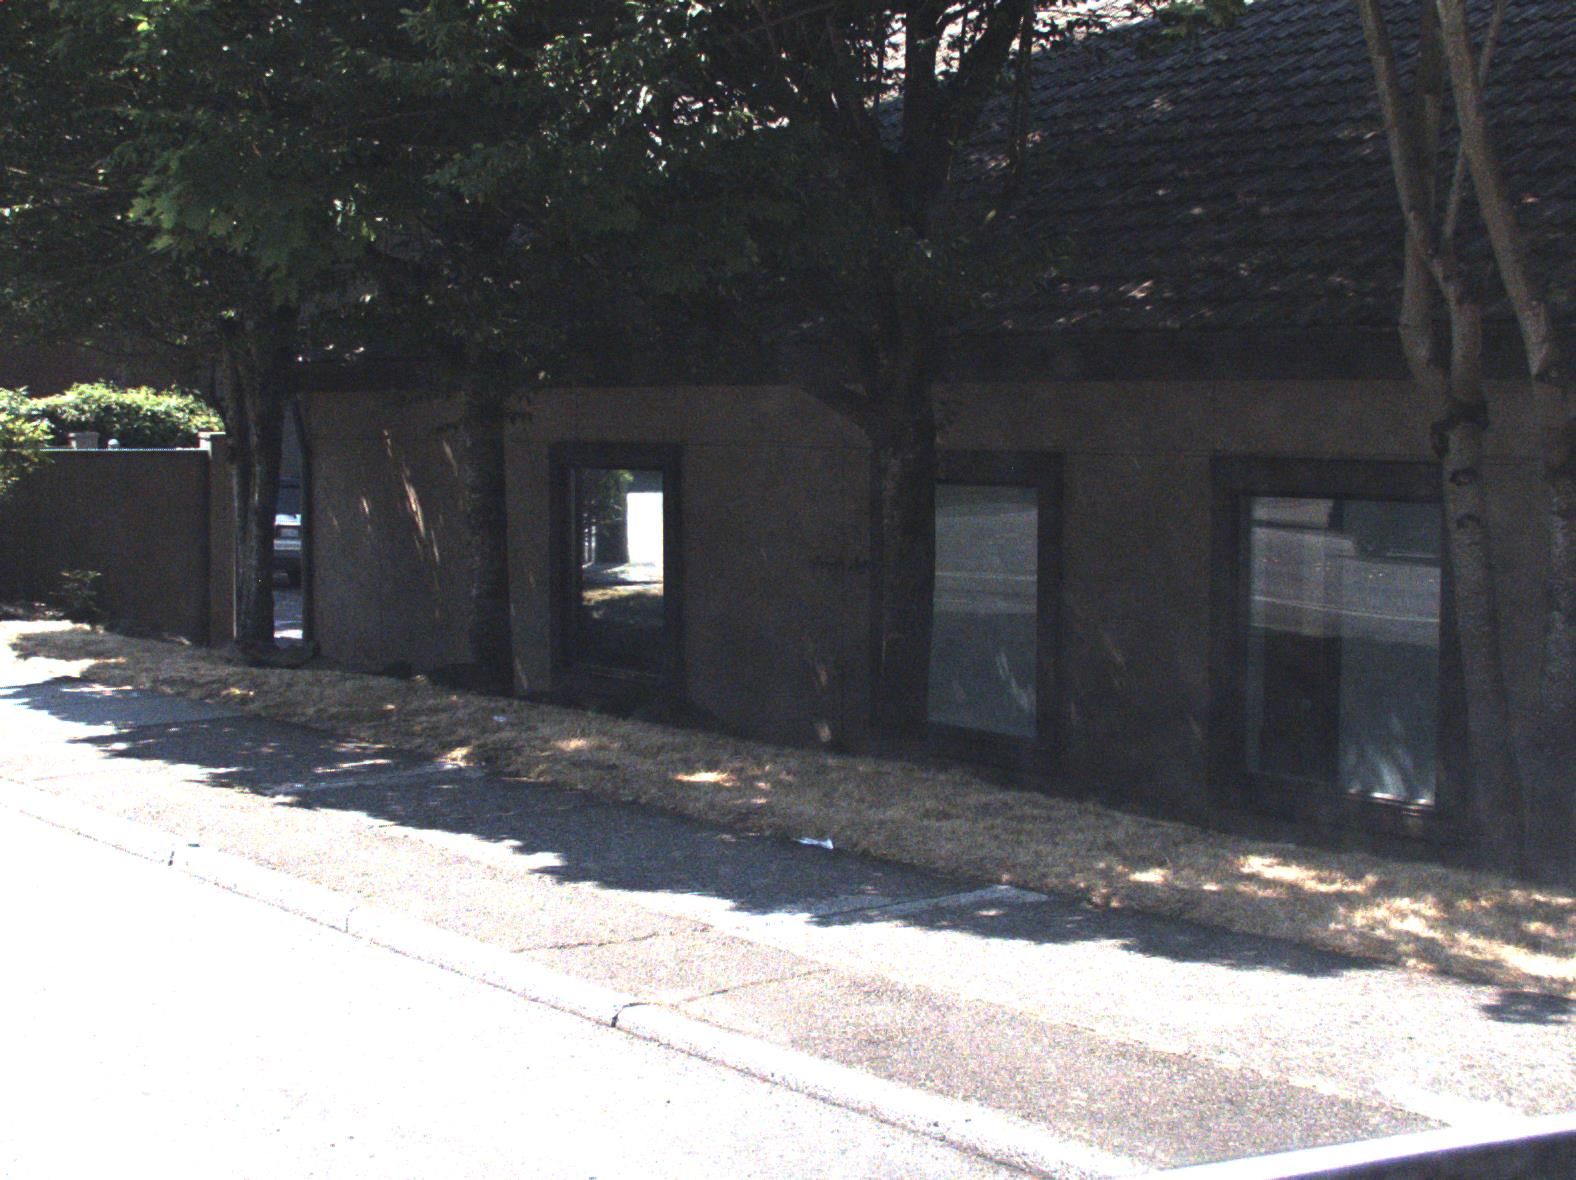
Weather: clear
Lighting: day
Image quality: slightly poor
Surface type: walking surface
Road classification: primary
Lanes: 3
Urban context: dense urban cluster
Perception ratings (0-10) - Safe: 5.14, Lively: 3.84, Beautiful: 4.76, Boring: 4.48, Depressing: 5.08, Wealthy: 6.18